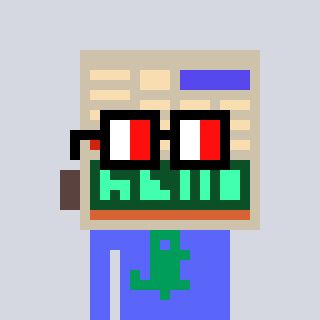
a pixel art character with square glasses with black frames and red eyes, a calculator-shaped head and a purple-colored body on a cool background